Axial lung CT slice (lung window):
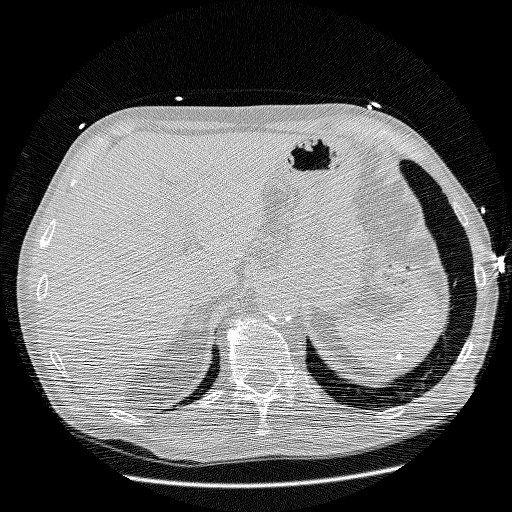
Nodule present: no